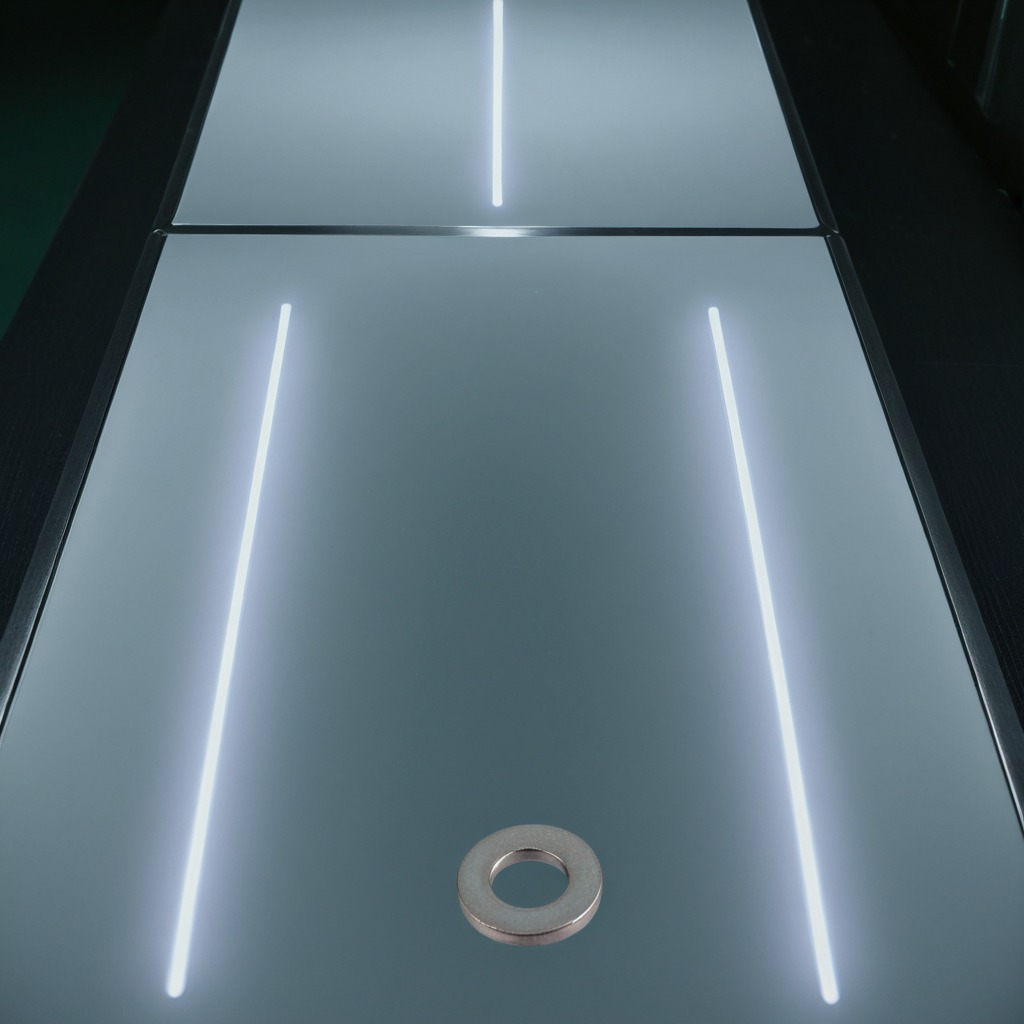
A flat metal washer lies on a clean empty table in a railway signal maintenance room lit by harsh overhead fluorescents.